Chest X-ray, AP view. Patient: 43 years old, sex F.
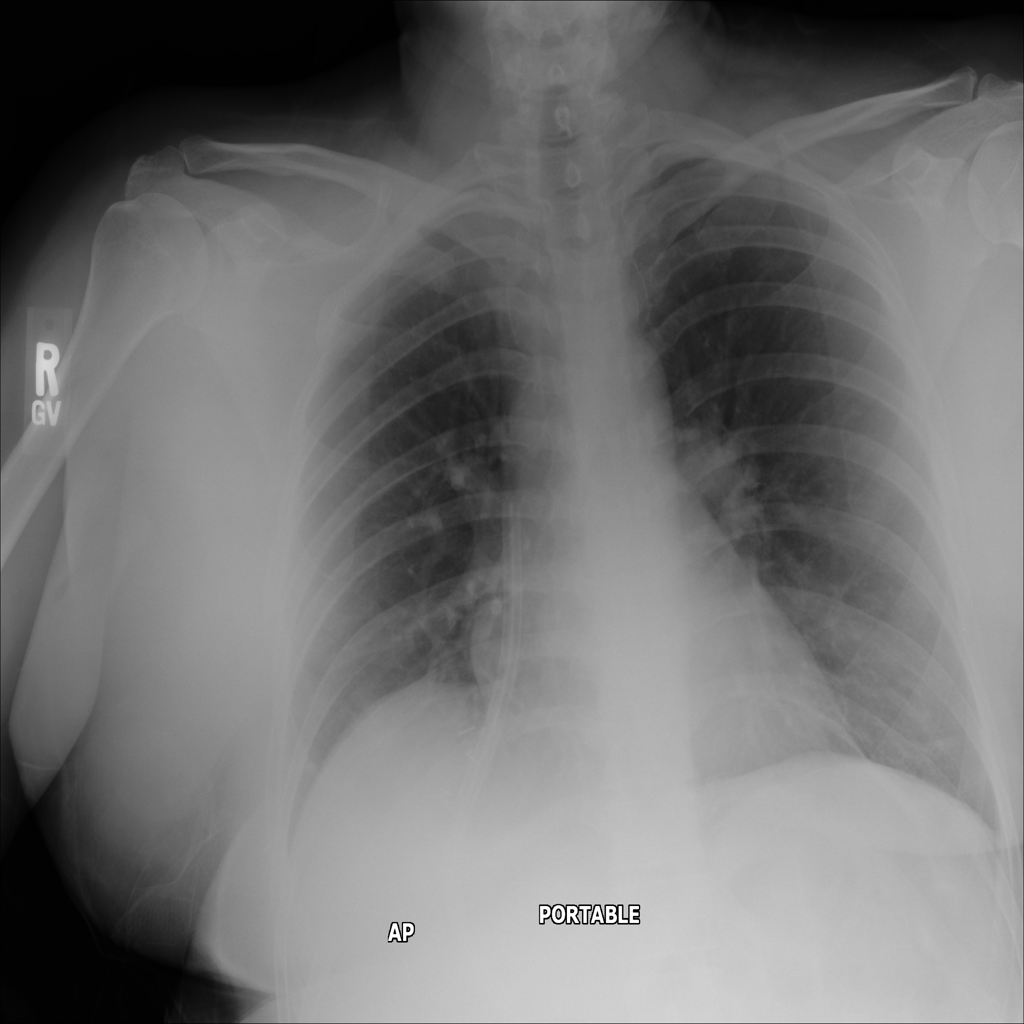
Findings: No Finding